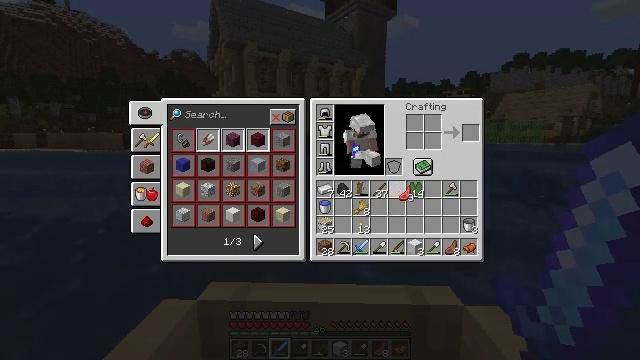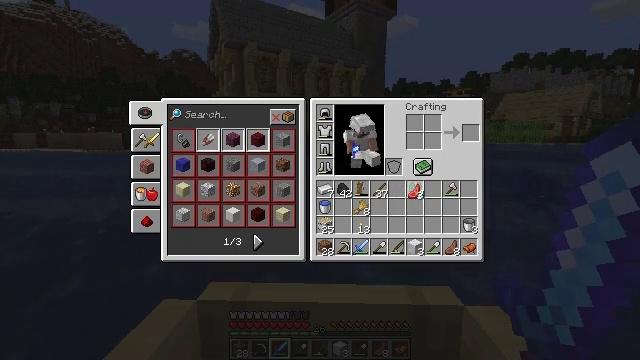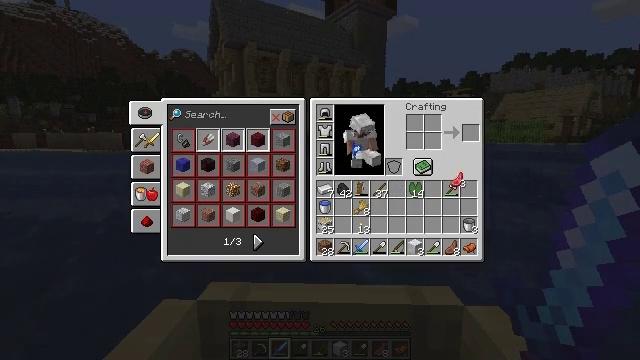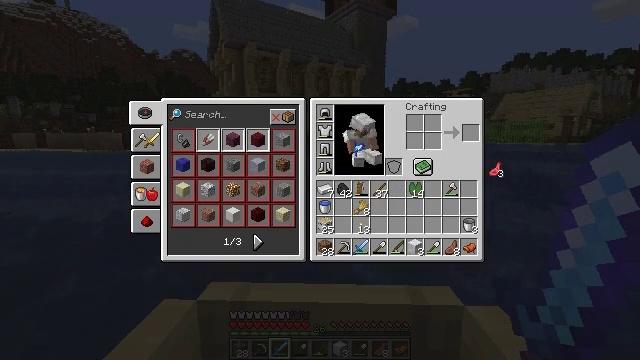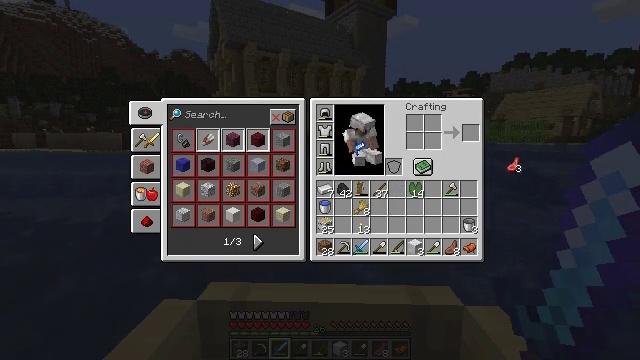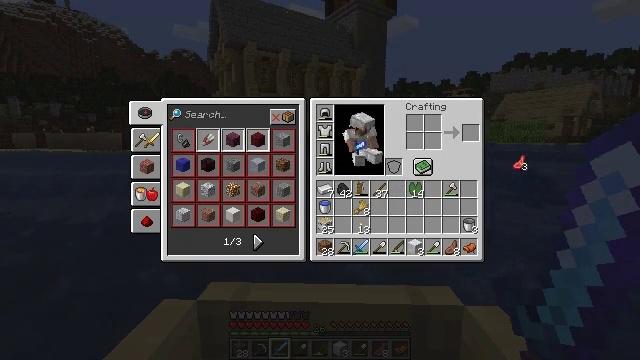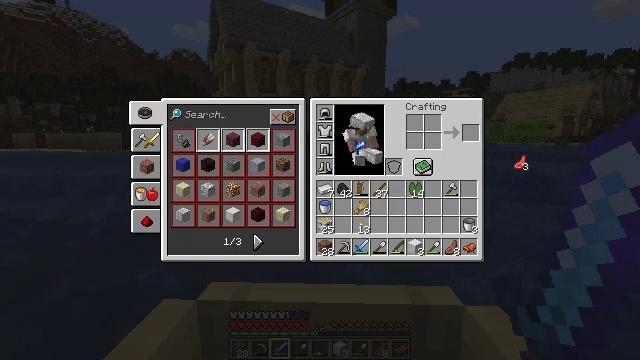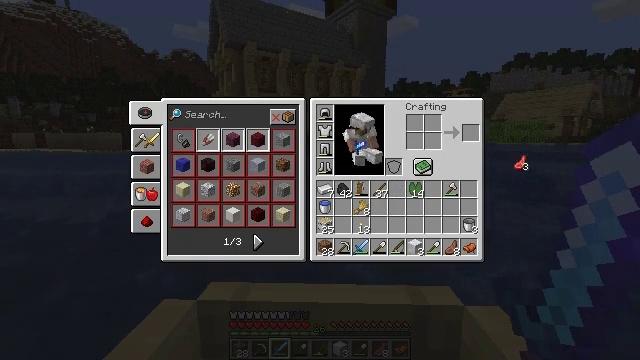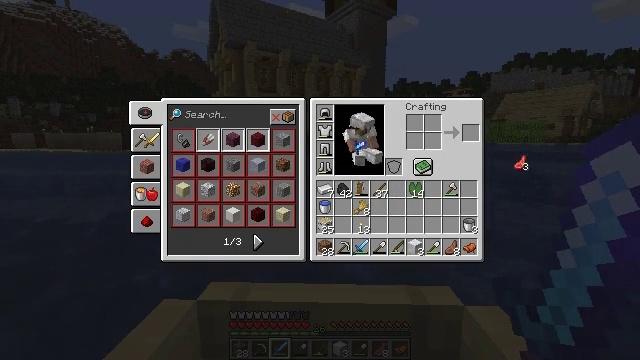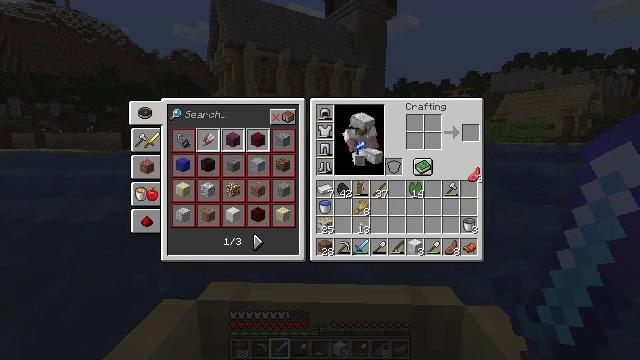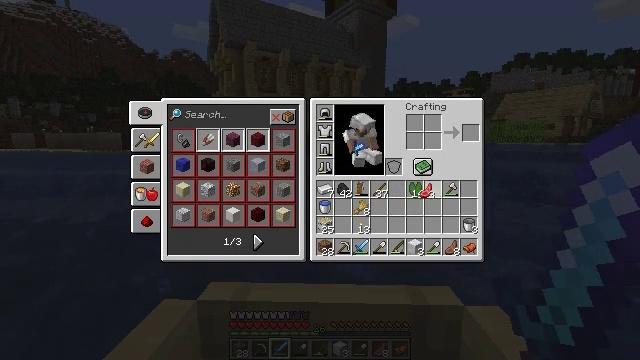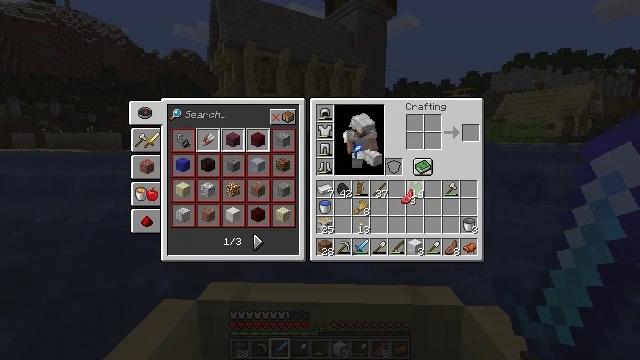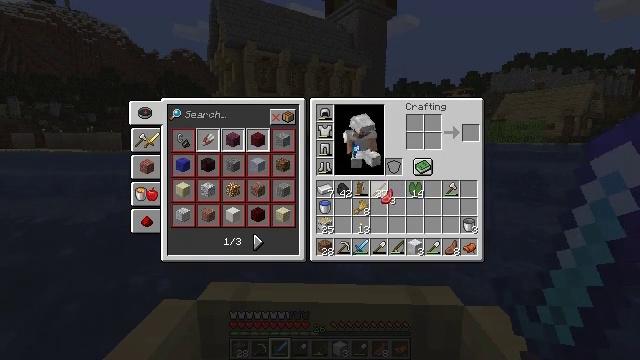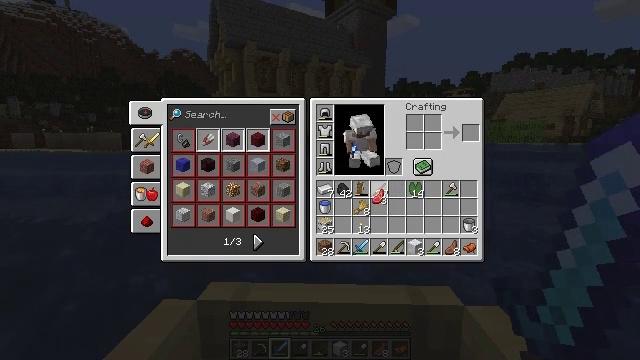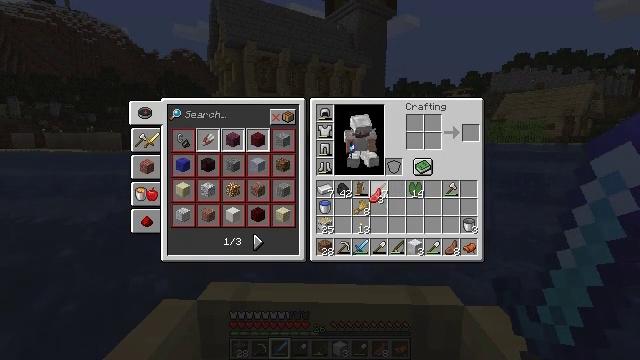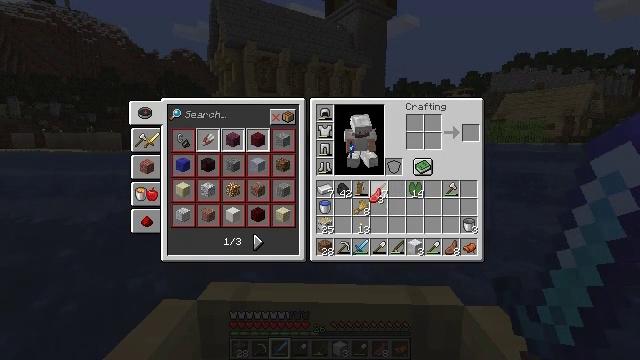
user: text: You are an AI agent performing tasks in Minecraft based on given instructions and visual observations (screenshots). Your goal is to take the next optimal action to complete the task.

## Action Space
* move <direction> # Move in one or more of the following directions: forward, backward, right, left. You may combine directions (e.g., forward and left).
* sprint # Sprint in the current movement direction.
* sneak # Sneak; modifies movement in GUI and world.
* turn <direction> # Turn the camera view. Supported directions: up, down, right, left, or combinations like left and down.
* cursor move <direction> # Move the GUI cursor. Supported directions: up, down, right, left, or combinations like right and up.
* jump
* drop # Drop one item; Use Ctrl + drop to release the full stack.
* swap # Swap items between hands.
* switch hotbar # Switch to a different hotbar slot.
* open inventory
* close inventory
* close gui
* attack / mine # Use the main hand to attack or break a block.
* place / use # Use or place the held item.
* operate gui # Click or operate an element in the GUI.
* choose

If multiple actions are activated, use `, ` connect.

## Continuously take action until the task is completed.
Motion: motion action
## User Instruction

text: Remove a lily pad from the inventory.
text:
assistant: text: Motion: cursor move right
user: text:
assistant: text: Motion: cursor move right and up
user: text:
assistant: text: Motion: cursor move right and up
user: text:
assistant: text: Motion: cursor move right
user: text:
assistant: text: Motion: no_op
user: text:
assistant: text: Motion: no_op
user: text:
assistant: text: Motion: no_op
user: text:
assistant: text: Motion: no_op
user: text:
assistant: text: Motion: cursor move left and down
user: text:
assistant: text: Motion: cursor move left and down
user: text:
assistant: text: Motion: cursor move left
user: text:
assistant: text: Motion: cursor move left
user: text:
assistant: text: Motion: cursor move left
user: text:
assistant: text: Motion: no_op
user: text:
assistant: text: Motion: no_op
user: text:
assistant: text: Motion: no_op
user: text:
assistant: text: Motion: no_op
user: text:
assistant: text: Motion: no_op
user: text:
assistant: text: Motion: no_op
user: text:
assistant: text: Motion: no_op
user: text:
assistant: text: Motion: no_op
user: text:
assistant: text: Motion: no_op
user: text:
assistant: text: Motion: no_op
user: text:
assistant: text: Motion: no_op
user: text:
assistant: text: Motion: no_op
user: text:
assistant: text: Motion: no_op
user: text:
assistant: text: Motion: operate gui
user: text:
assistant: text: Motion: operate gui
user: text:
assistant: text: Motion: operate gui
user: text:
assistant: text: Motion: no_op